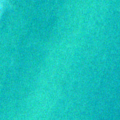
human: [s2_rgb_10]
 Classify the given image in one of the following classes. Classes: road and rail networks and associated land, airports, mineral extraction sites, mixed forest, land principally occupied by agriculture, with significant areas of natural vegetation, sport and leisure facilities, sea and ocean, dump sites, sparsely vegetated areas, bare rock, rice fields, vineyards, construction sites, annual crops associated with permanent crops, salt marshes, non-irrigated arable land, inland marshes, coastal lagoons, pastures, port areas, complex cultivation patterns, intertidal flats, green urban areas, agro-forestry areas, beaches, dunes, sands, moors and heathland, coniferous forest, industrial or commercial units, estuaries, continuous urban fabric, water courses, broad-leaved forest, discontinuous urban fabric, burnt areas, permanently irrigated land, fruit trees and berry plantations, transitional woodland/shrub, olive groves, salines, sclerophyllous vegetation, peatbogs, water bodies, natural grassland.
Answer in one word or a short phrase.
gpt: sea and ocean